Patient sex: M
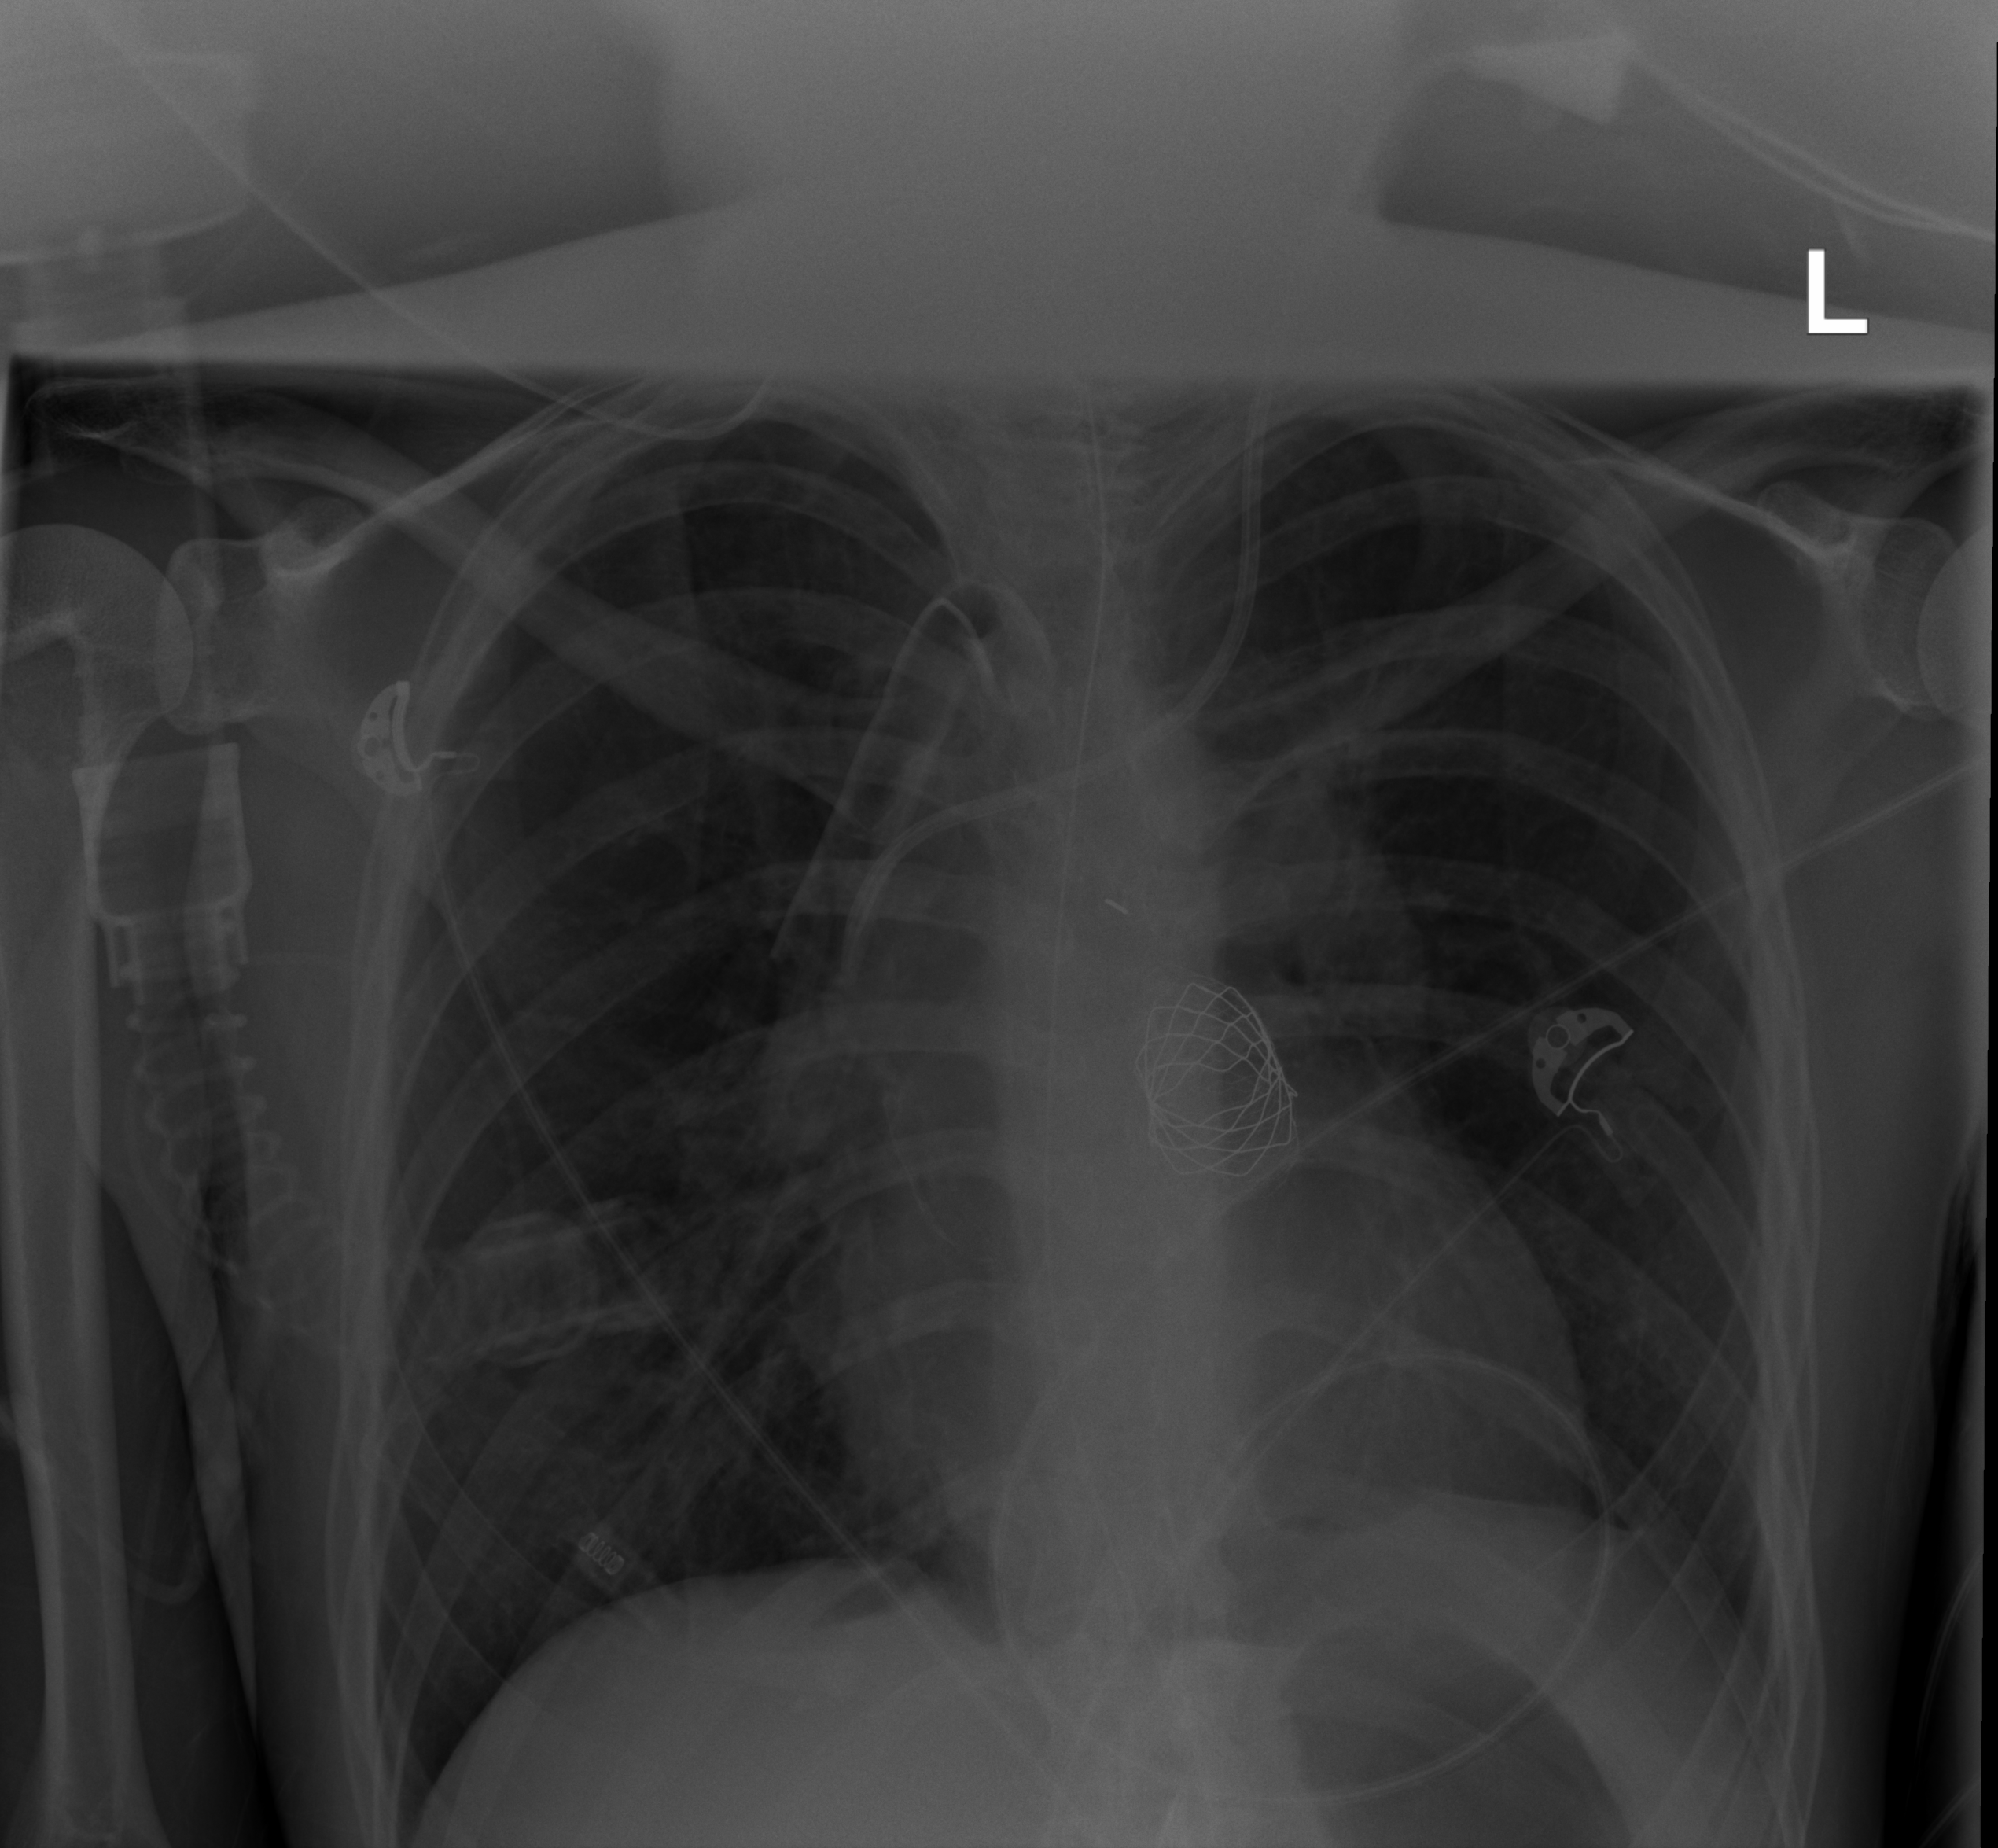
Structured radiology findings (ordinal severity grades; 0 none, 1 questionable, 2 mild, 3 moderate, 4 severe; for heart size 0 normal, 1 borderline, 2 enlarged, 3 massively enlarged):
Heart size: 1
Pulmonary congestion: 0
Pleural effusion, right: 0
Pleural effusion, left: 0
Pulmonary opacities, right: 0
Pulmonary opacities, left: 0
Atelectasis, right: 0
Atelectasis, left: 2